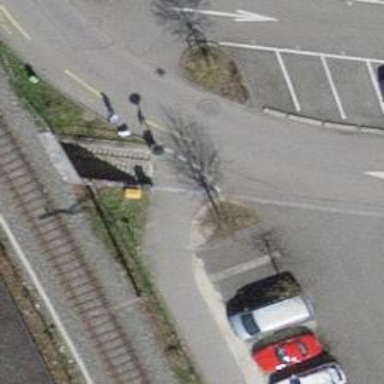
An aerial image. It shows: Bollard.